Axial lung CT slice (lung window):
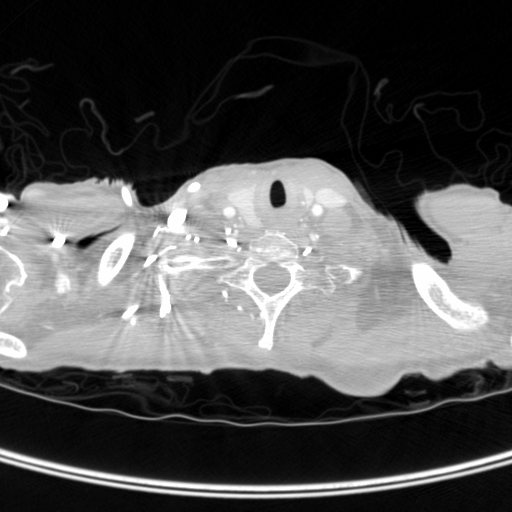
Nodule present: no